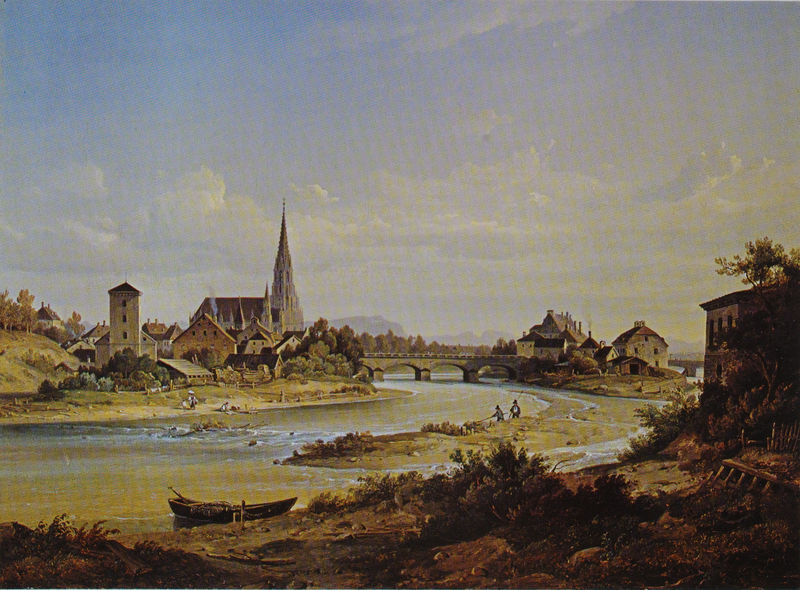
Titel: Au bei München
Künstler: Wilhelm Scheuchzer
Standort: Schweinfurt
Institution: Sammlung Georg Schäfer
Schlagwörter: blau, gemälde, himmel, schatten, wasser, wolken, bäume, fluss, gelb, grün, kirchturm, landschaft, menschen, see, stadt, ufer, braun, fenster, licht, weiss, ölbild, dach, haus, wiese, malerei, architektur, stein, dämmerung, feld, ferne, flusslauf, horizont, häuser, natur, brücke, busch, gebüsch, gewässer, kirche, qualm, rauch, sonne, sträucher, boden, insel, gotik, wald, boot, boote, kahn, kirchturmspitze, schornstein, turm, schiff, schiffe, strand, wellen, bogen, ort, fischer, berge, fels, dorf, dächer, bogenbrücke, romantik, sandbank, strom, stromschnelle, strömung, arches, blue, church, column, men, oil, people, white, women, black, country, dark, gray, green, grey, painting, society, wall, windows, yellow, ruderboot, brown, ortschaft, stadtansicht, dom, flussbett, flusslandschaft, angel, münster, kathedrale, landschaftsbild, smoke, gotisch, lanschaft, apple, cloud, clouds, life, rocks, sky, stone, tree, boat, building, hill, hills, house, lake, landscape, mountain, mountains, nature, sand, sea, shore, water, german, germany, horizon, houses, island, roofs, sun, tower, trees, village, forest, grass, light, river, stream, bushes, hirten, castle, ruins, realism, realist, beach, bridge, town, äuser, angler, city, human, pastoral, arno, flussufer, rhein, cathedral, buildings, watercolour, paddelboot, ulm, bush, canoe, home, staffage, cottage, fish, pale, bathers, belfry, chimney, chimneys, cityscape, dutch, fishermen, fishing, genre, peace, rowboat, spire, steaple, steeple, shrubs, work, bank, humans, land, tan, picturesque, towers, workers, mud, curves, europe, finial, vista, banks, riverside, community, labor, schnellen, rapids, puddle, idyllic, dam, diagonals, labour, wtf?, belgium, sauce, endlessness, builing, buldings, fisher, classicist, low tide, boating, 18th, fisshing, rustic, rins, sealife, quiet, ouchurch, pastorale, fisherman, huse, riverbanks, cyan, fishers, steepl, embankment, rowing boat, shorline, barns, sandbar, dry river, lesrichtung, muddle